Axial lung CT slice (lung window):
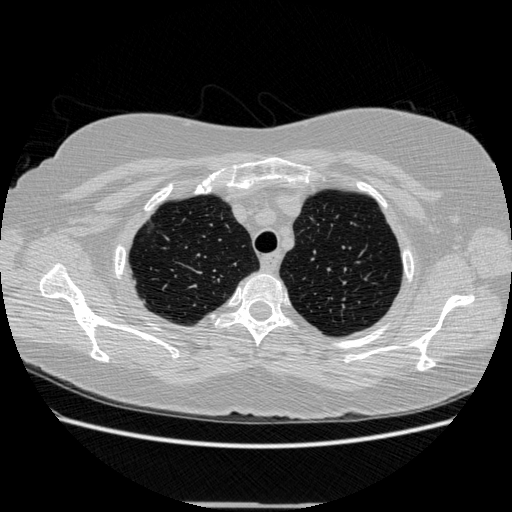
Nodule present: no